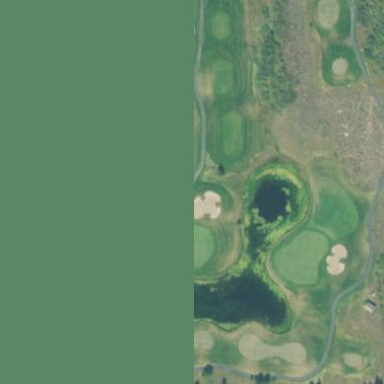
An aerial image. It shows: Scenic view of water hazard on golf course. The natural water feature adds beauty to the landscape.